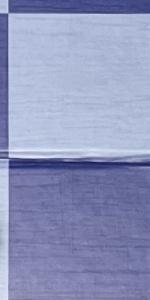
Label: Empty